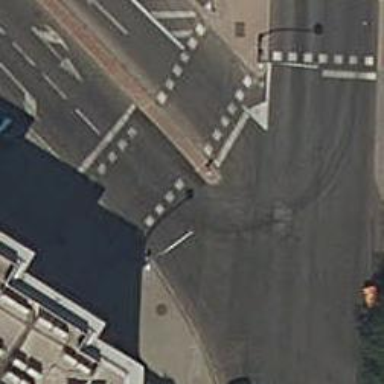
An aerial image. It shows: Road crossing with traffic signals.